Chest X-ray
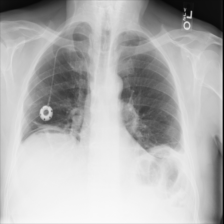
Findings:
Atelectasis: positive
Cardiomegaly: negative
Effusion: negative
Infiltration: negative
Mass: negative
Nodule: negative
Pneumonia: negative
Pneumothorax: negative
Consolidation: negative
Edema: negative
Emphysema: negative
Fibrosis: negative
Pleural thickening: negative
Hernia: negative